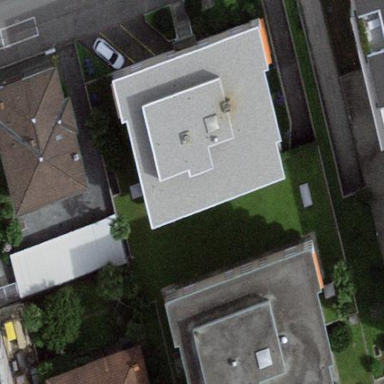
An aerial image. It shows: Building with flat roof made of gravel.